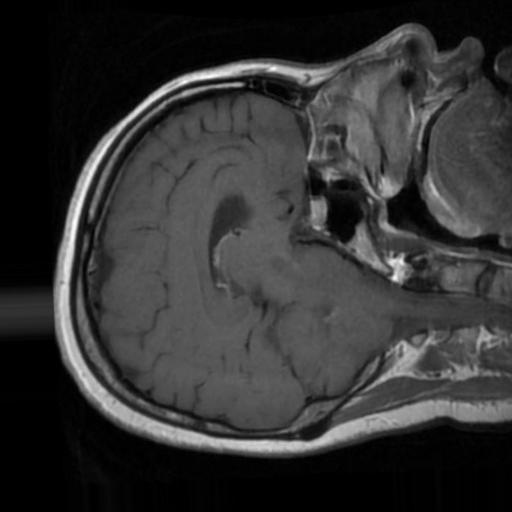
Label: brain_tumor